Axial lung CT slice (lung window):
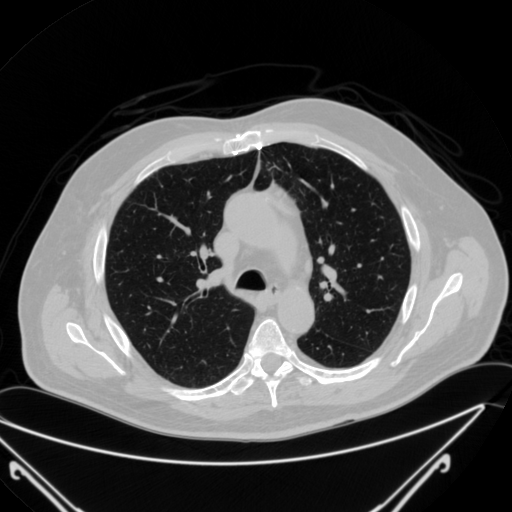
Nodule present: no